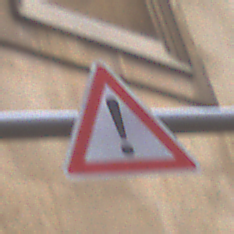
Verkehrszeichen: Gefahrenstelle
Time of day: Midday
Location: Outdoor (Urban)
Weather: Overcast
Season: NotSpecified
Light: Natural